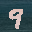
Label: 9